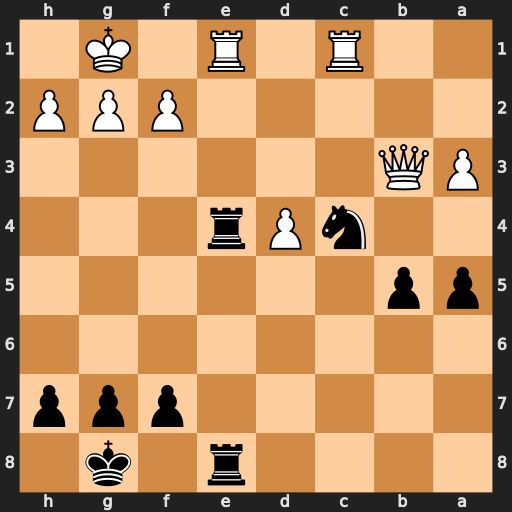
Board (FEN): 4r1k1/5ppp/8/pp6/2nPr3/PQ6/5PPP/2R1R1K1
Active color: b
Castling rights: -
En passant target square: -
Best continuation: Rxe1+ Rxe1 Rxe1#